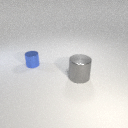
small blue metal cylinder behind large gray metal cylinder